Field crop: tomato
Growth stage: 1
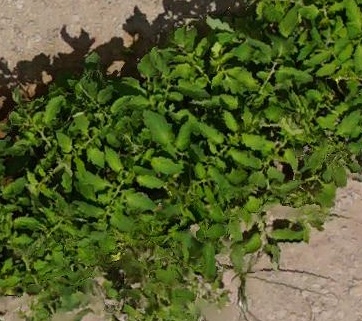
Species: tomato